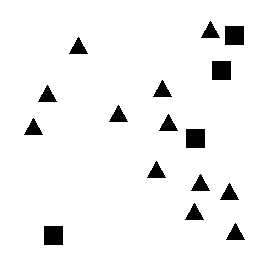
Squares: 4
Triangles: 12
Stars: 0
Total shapes: 16